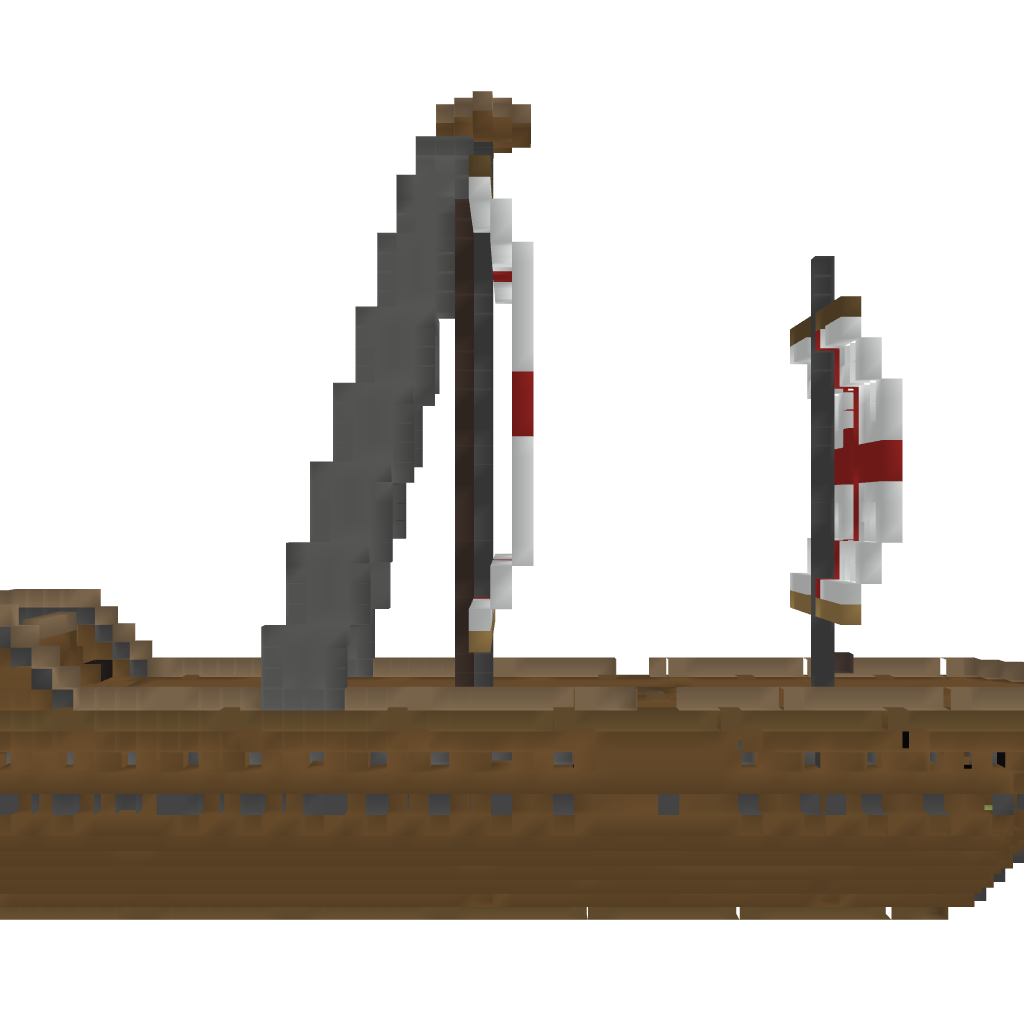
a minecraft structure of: HMS Spirit of Fire